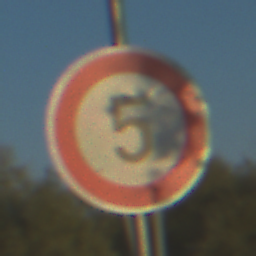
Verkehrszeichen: Geschwindigkeit5
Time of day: SunriseSunset
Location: Outdoor (RoadRail)
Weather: Clear
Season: NotSpecified
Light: Natural